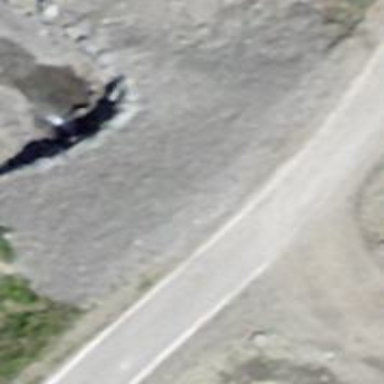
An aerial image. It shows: Culvert tunnel.